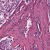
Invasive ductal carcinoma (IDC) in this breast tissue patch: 0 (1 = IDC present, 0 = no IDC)